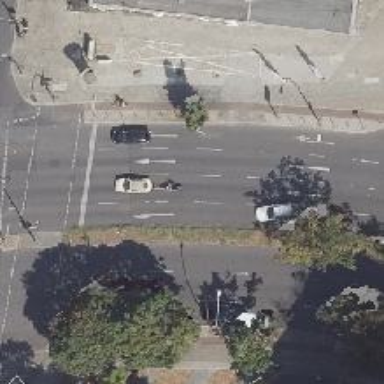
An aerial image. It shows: Secondary road with asphalt surface and cycle track on the right.